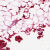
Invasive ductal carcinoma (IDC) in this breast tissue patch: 0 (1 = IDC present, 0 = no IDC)